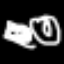
Label: donut